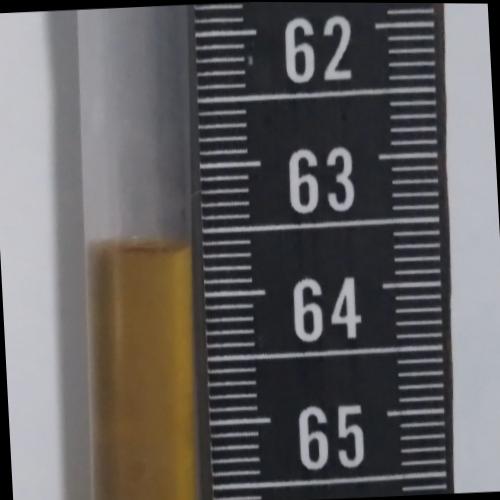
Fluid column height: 63.6 cm